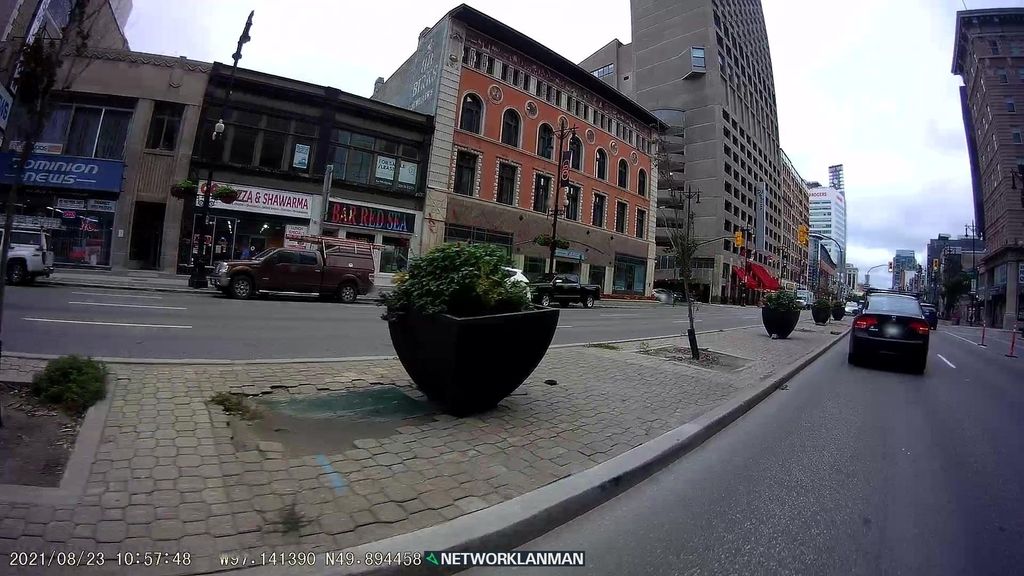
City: winnipeg